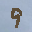
Label: 9